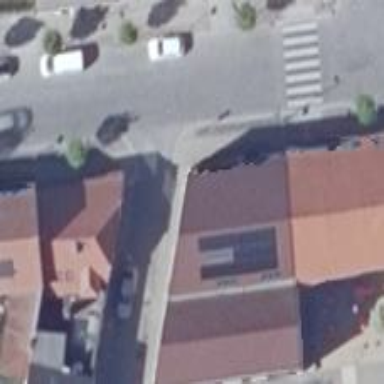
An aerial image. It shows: Kindergarten building.